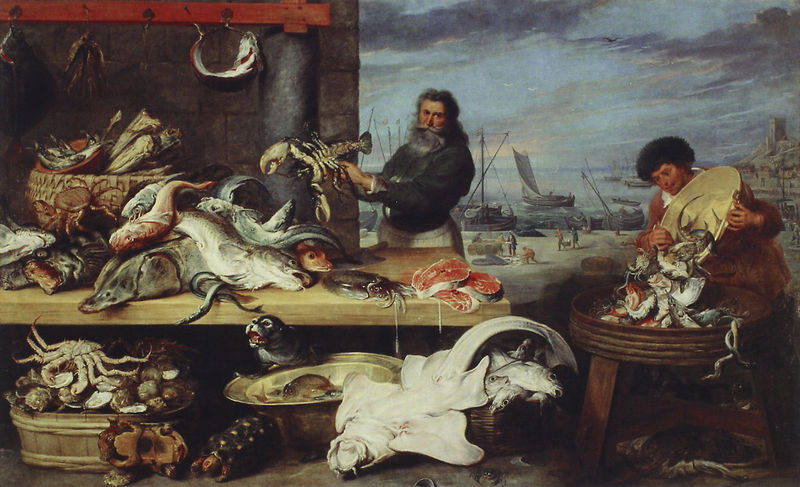
Titel: Fischmarkt
Künstler: Frans Snyders
Institution: Wien, Kunsthistorisches Museum
Schlagwörter: himmel, mann, meer, männer, tisch, malerei, bart, schale, schüssel, boote, schiffe, man, körbe, hafen, korb, hummer, krabbe, verkäufer, burg, fischerboote, stand, fisch, muscheln, schildkröte, fische, krebs, krebse, aal, fischmarkt, animal, filet, robbe, seehund, rochen, tunfisch, öö